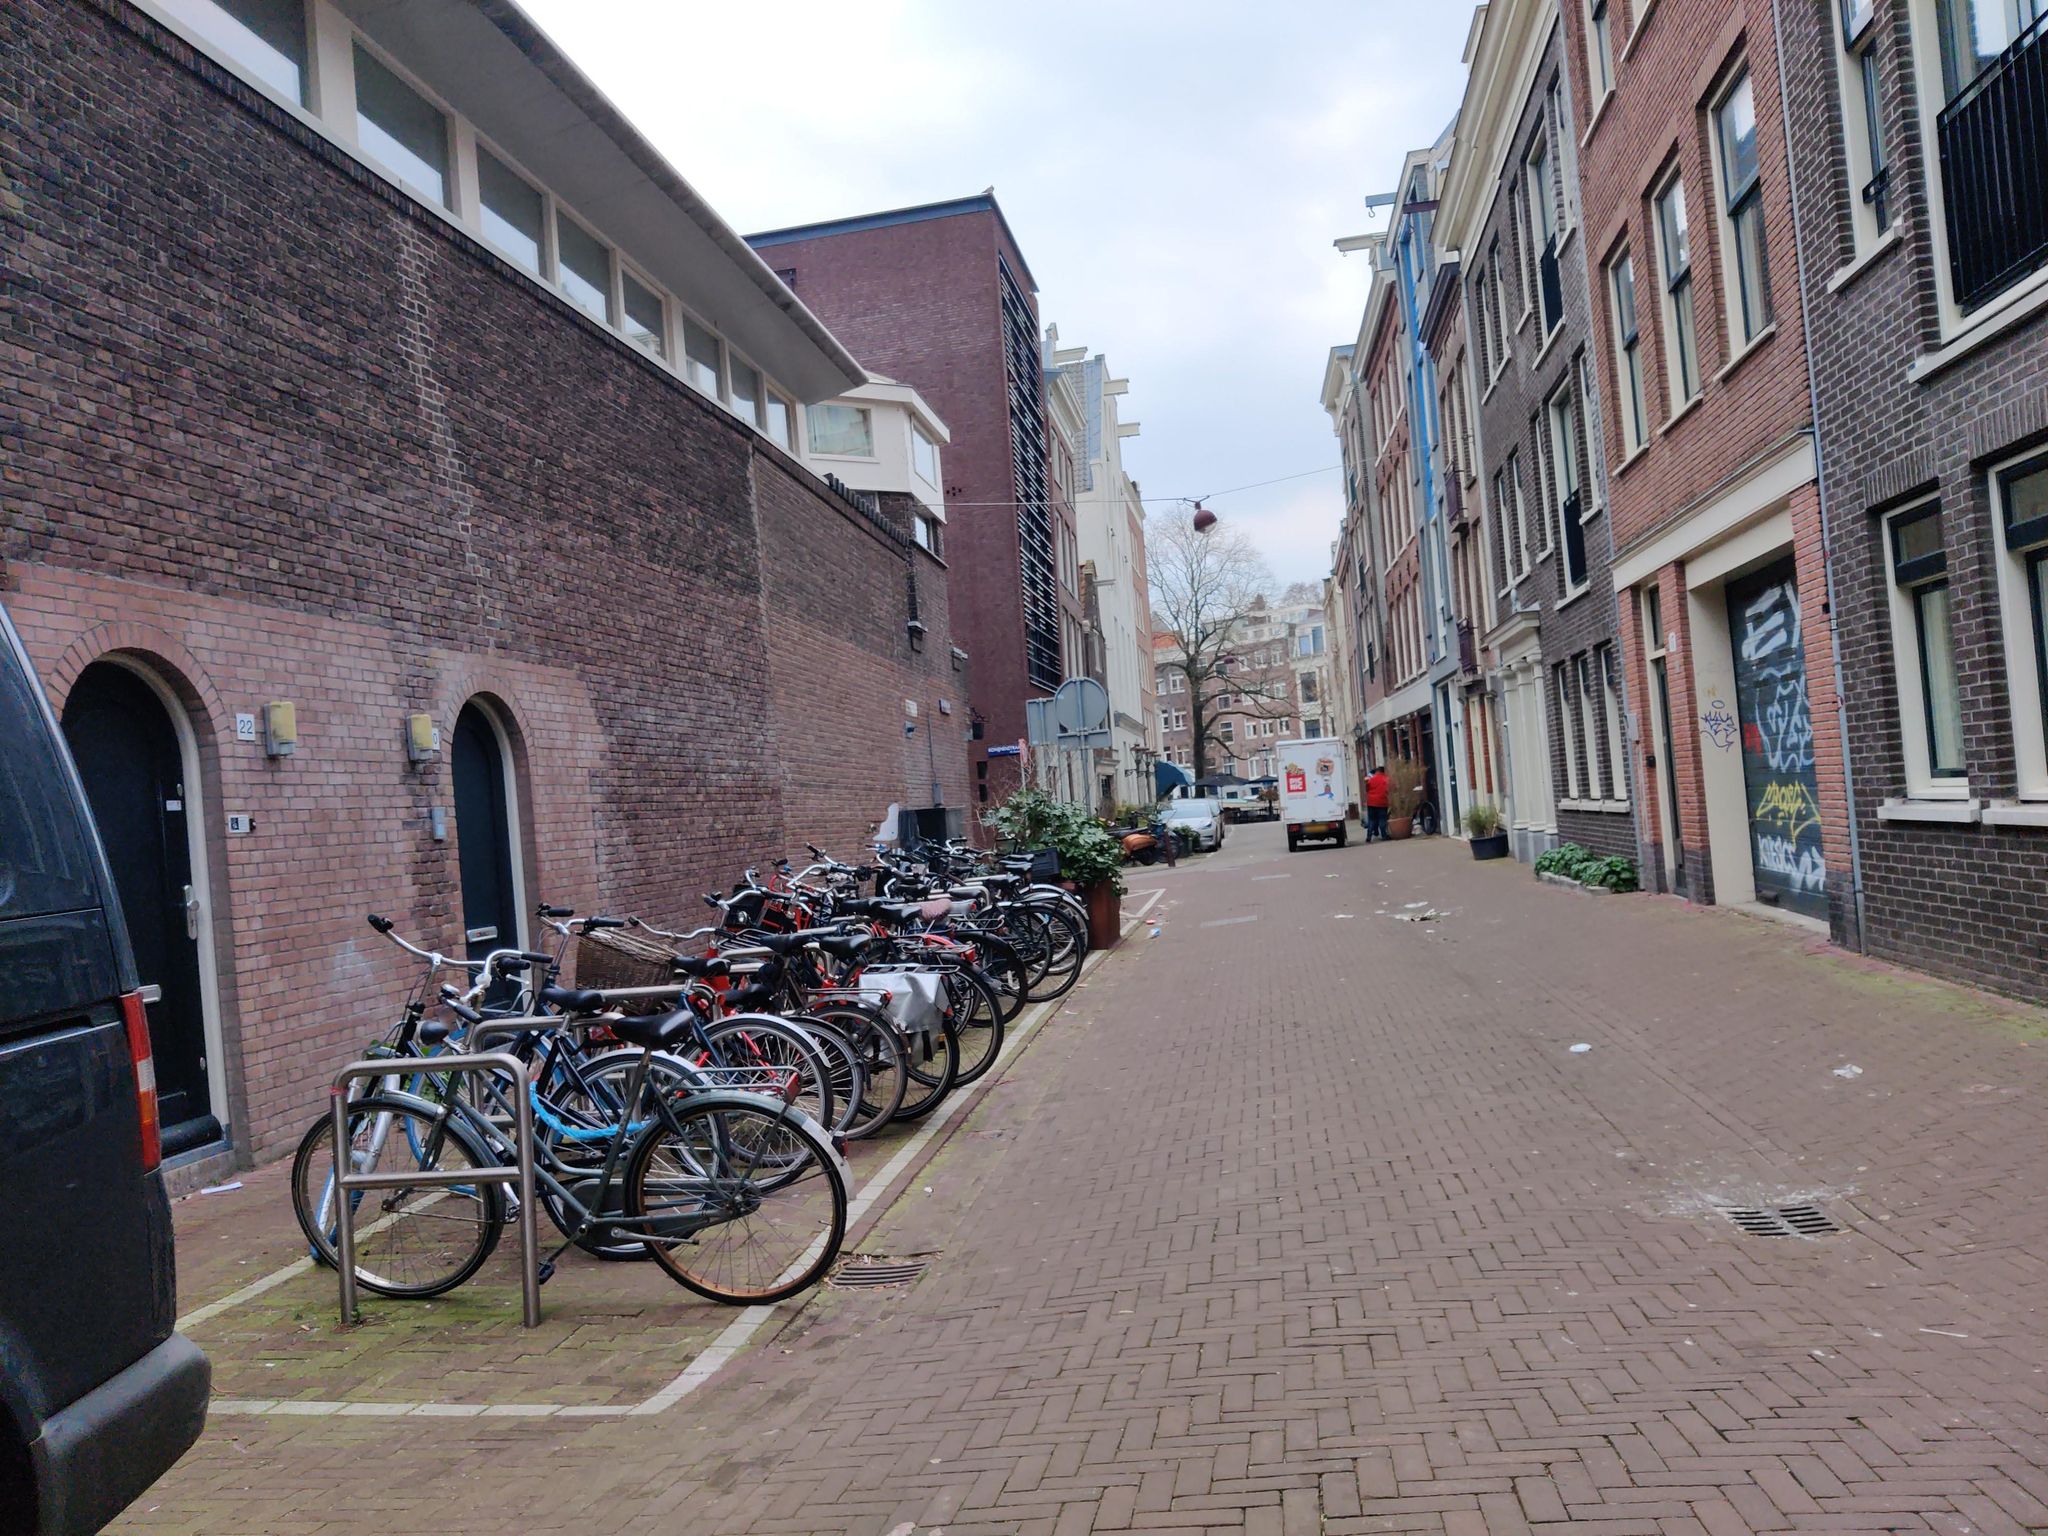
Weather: cloudy
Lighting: day
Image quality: good
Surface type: walking surface
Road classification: pedestrian, service
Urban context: urban centre
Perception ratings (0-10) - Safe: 5.23, Lively: 8.91, Beautiful: 7.98, Boring: 4.97, Depressing: 0.64, Wealthy: 8.09